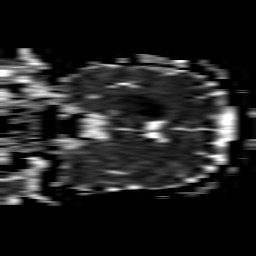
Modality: ADC
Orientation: coronal
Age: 42
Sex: male
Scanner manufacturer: philips
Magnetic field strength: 1.5 T
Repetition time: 3.481 s
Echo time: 0.07039 s